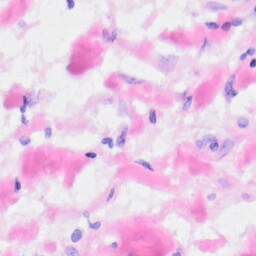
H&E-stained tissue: Kidney